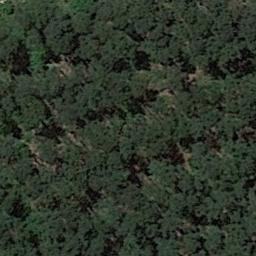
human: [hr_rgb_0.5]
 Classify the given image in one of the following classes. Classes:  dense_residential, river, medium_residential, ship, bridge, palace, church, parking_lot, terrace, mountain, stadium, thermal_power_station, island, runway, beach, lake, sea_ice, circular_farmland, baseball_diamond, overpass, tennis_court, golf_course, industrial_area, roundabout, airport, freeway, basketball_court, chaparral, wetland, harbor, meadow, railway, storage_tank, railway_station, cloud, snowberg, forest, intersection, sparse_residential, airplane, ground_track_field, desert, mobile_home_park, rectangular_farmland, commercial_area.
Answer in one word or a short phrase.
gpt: forest